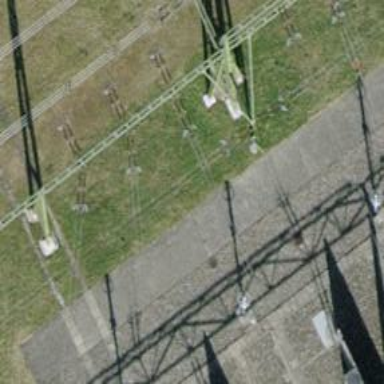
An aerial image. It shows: Insulator used in power systems.